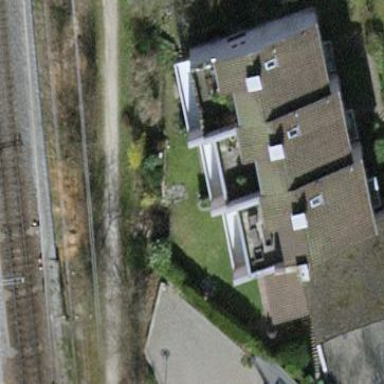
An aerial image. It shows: Semidetached house with gabled roof and flat roof style.